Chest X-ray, AP view. Patient: 38 years old, sex M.
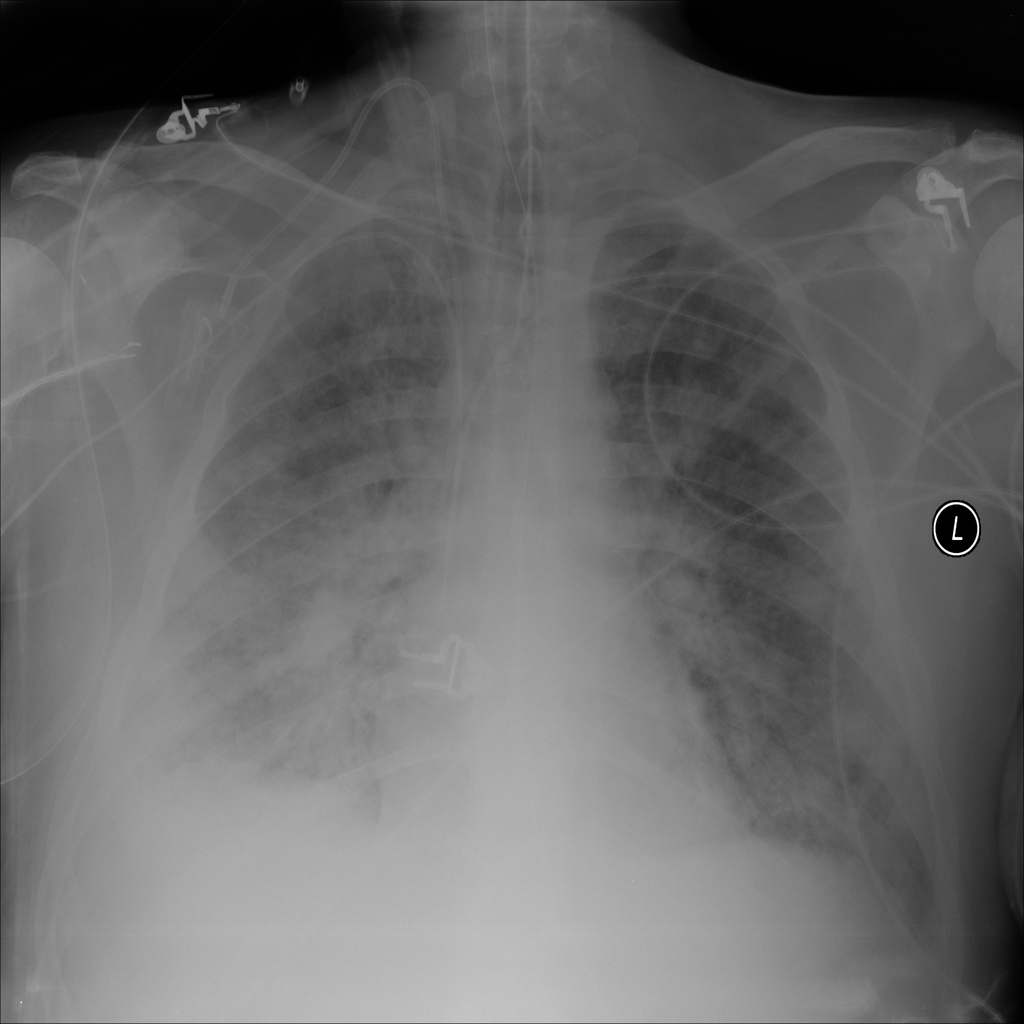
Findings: Infiltration